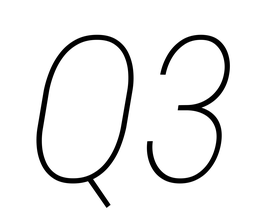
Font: Roboto-Italic_Condensed_Thin_Italic